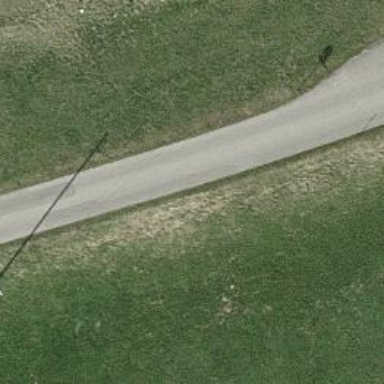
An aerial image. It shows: Unclassified road with asphalt surface.